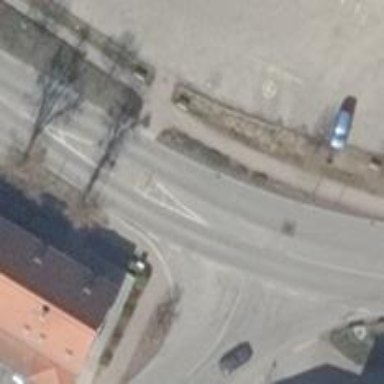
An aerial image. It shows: Unmarked footway crossing with central island.